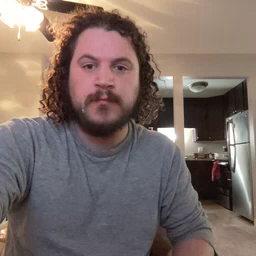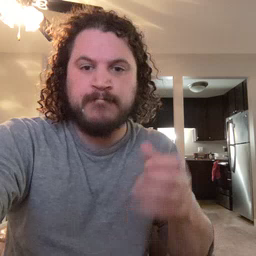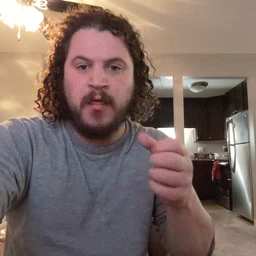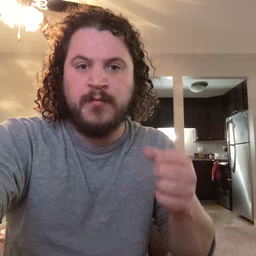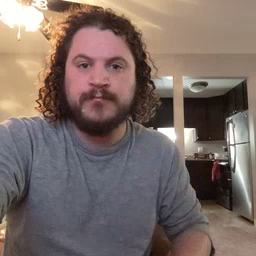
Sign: milk